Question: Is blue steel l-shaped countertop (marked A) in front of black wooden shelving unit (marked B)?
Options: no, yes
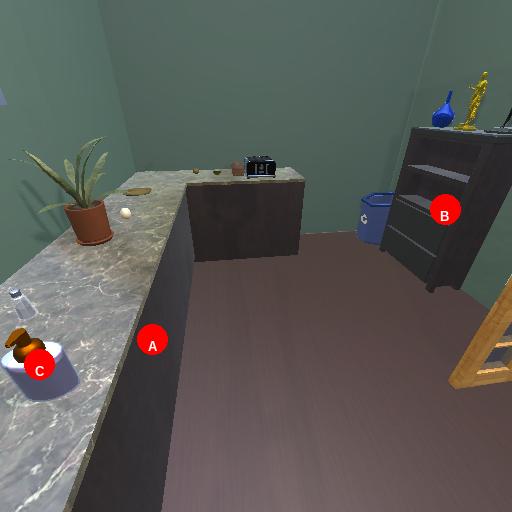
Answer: no